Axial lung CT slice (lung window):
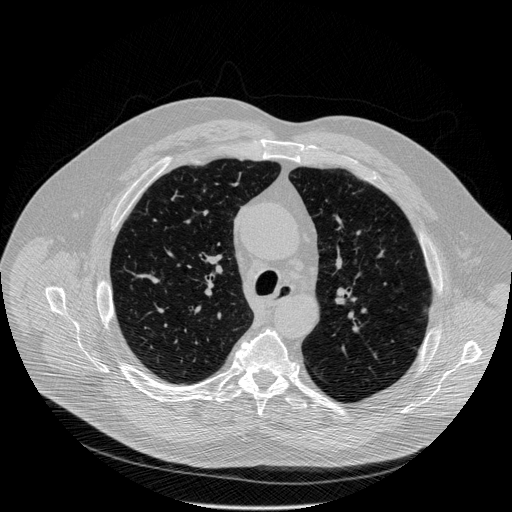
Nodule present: no